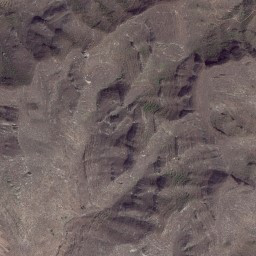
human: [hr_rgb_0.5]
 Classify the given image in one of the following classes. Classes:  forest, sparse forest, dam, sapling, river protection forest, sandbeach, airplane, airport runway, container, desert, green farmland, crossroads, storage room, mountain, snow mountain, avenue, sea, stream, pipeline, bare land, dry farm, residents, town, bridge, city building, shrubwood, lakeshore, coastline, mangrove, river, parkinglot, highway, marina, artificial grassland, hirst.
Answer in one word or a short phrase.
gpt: mountain